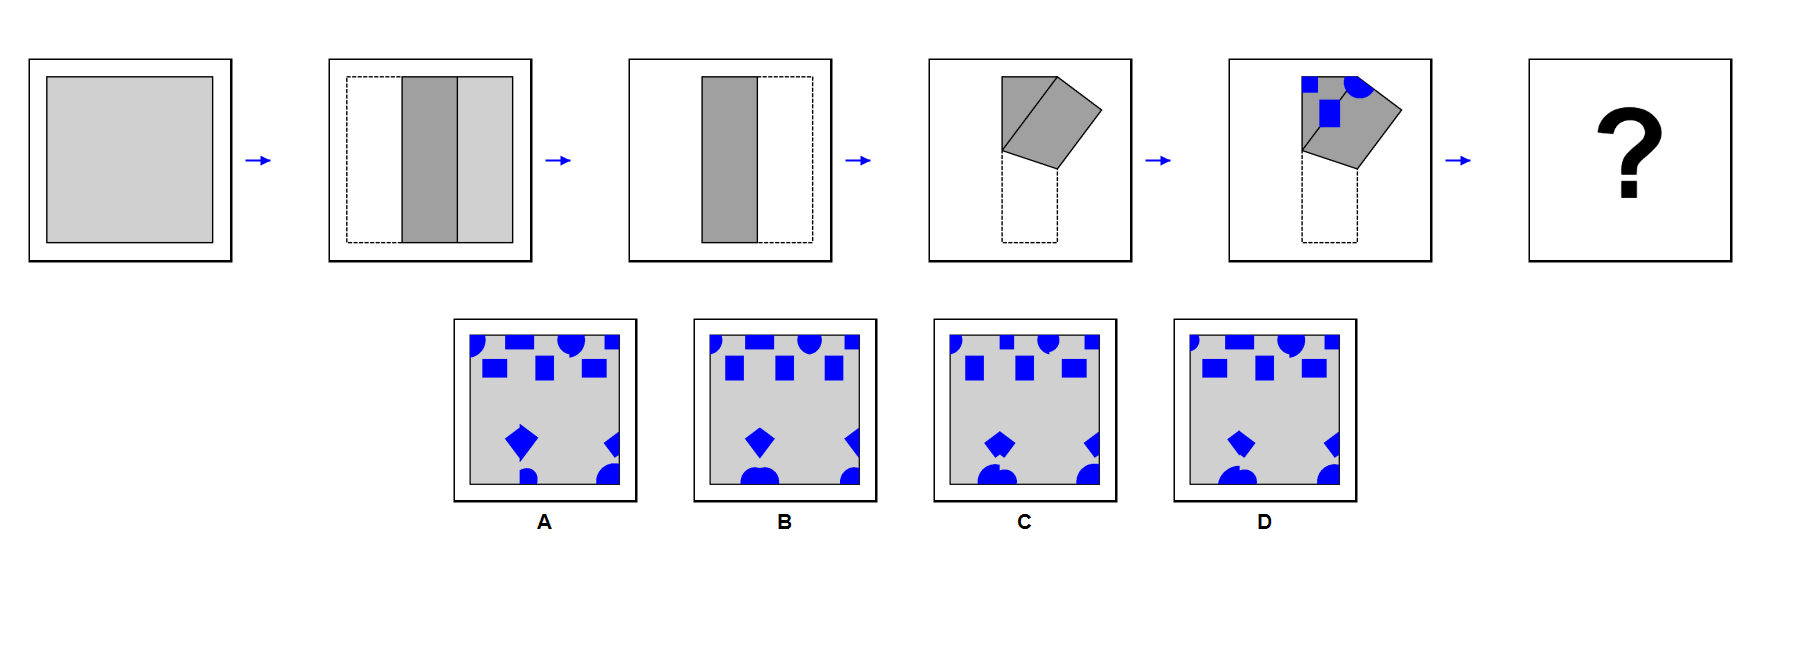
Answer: B